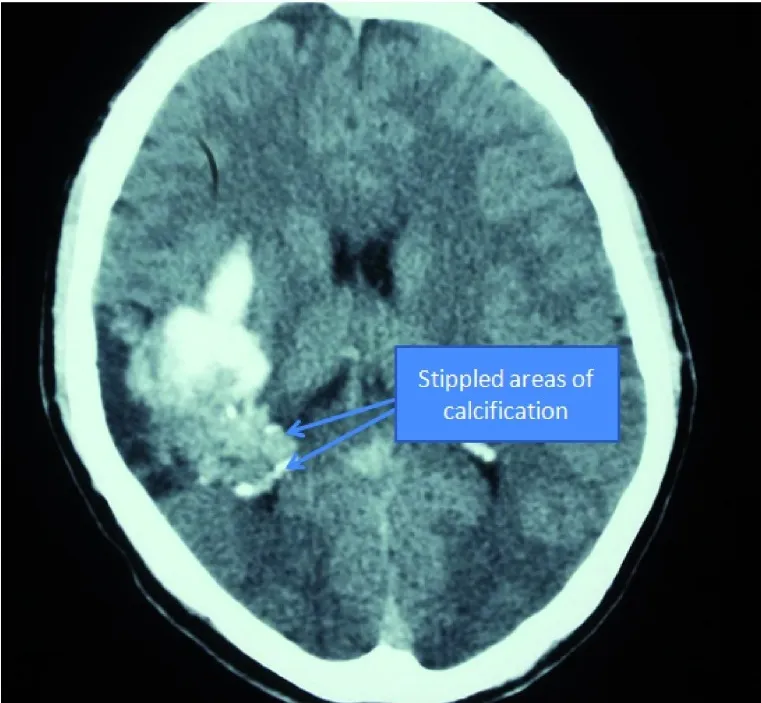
CT showing presence of hyperdense lesion in the right parietal region with stippled calcification on the periphery.
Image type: radiology (ct)